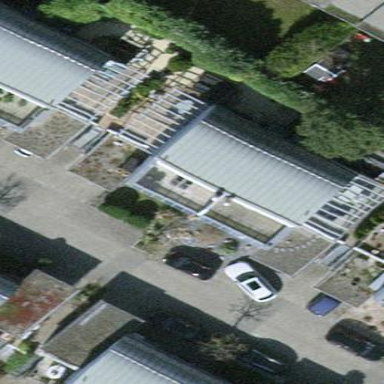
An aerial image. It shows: Terrace building.